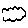
Label: cloud